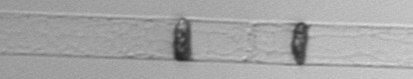
Label: Dactyliosolen_blavyanus